Chest X-ray:
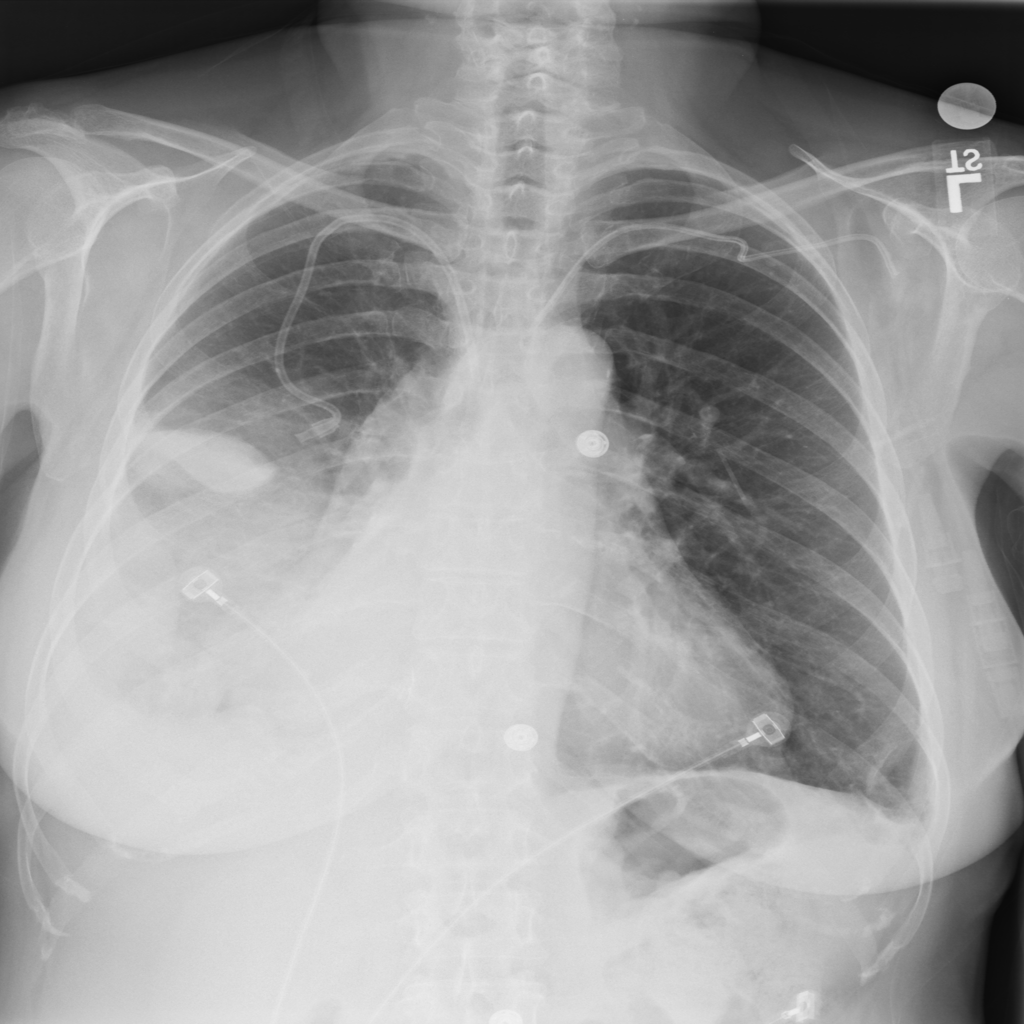
Findings: Cardiomegaly, Effusion, Consolidation, Pleural Thickening
No abnormal finding: no